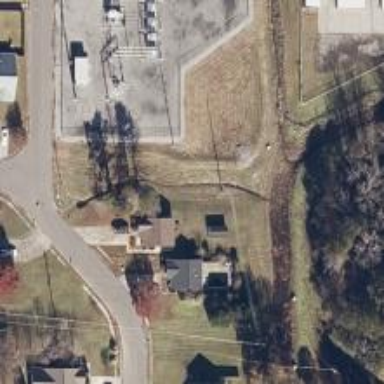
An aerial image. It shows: Power pole.